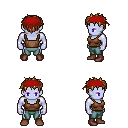
a pixel art fantasy rpg character, male body template, dark elf, purple skin, brown pirate shirt, teal pants, blonde bedhead hairstyle, red bandana, brown shoes, four views (front, back, left, right), 2x2 character sprite sheet, small pixel art, hard edges, no anti-aliasing